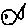
Label: fish